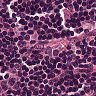
Metastatic tissue present: no